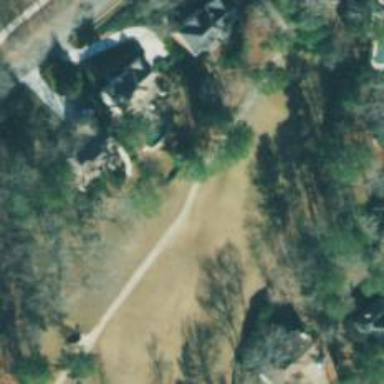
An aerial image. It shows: Path for both roads and golfers.